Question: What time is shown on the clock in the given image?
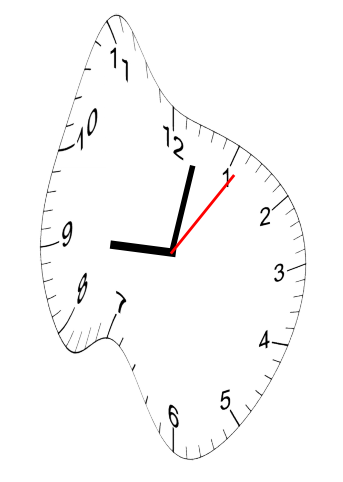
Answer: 09:02:06